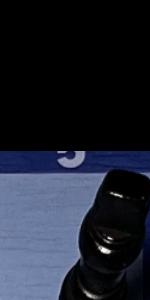
Label: Empty